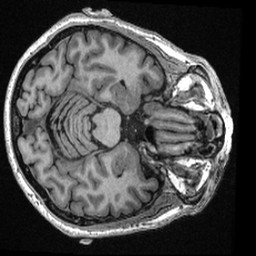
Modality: T1w
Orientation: axial
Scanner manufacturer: ge
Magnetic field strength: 3 T
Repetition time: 0.006736 s
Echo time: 0.002996 s